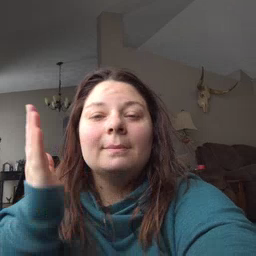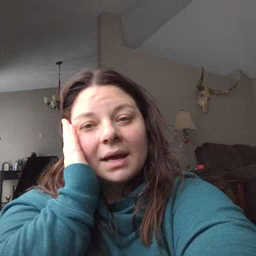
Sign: bed